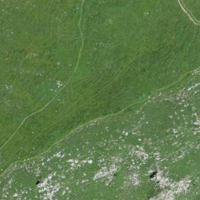
EUNIS habitat code: 26
Species observed at this site:
Rumex alpinus